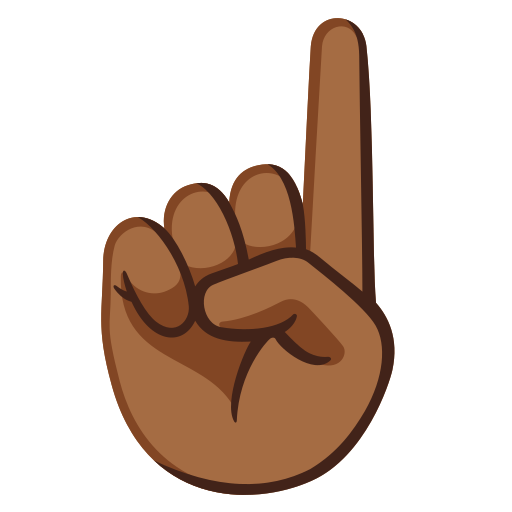
Emoji: ☝🏾